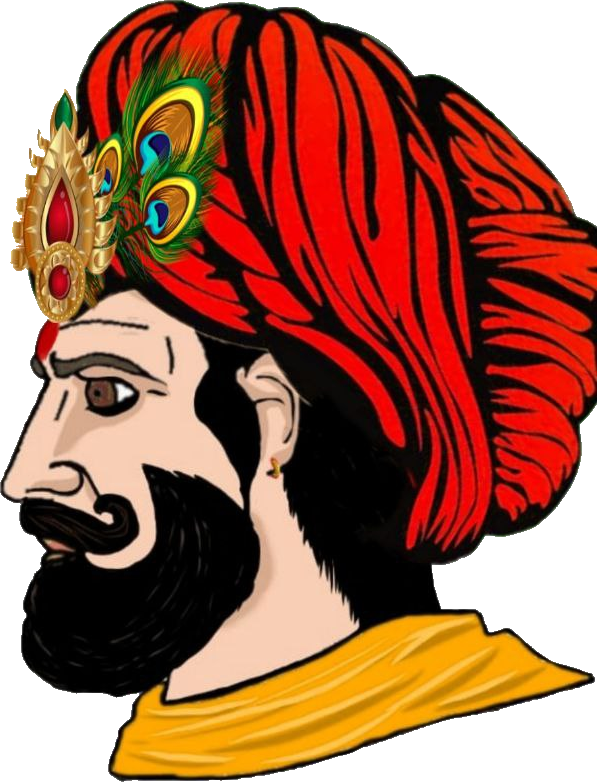
Label: 4_Yes_Chad